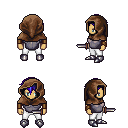
a pixel art fantasy rpg character, male body template, human, tanned skin, steel chest armor, white pants, blue short bangs hairstyle, cloth hood, leather bracers, metal boots, dagger, four views (front, back, left, right), 2x2 character sprite sheet, small pixel art, hard edges, no anti-aliasing